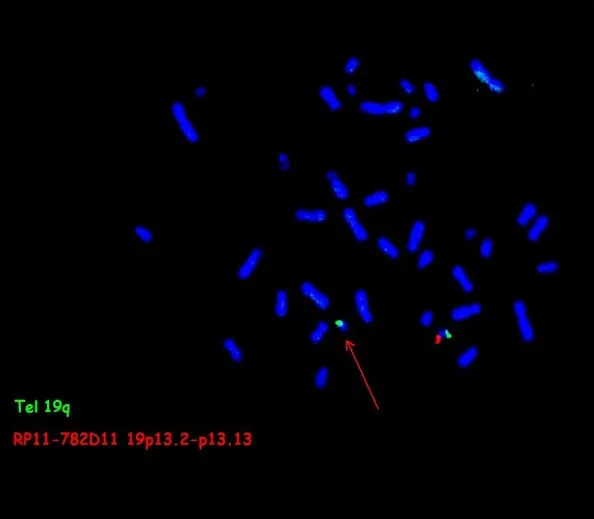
FISH analysis of the 19p13.2-p13.12 deletion. Spectrum-orange labeled BAC clone RP11-782D11 and spectrum-green labeled 19q subtelomeric (CTD-2265021) probe (Tel 19q) used for identification of chromosomes 19. Arrow indicate the absence of orange signal on chromosome del(19)(p13.2 ~ 13.12p13.2 ~ 13.12).
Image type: pathology (fish)